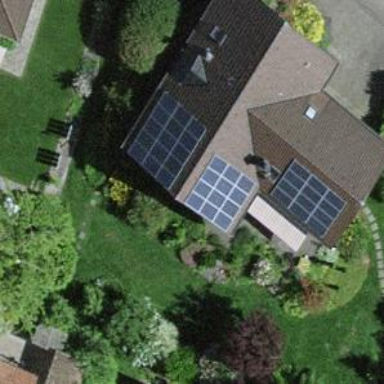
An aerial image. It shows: Solar photovoltaic panel generator.